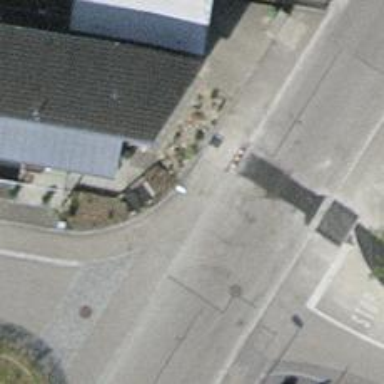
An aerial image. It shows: Bus stop with platform for public transport.